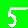
Digit: 5